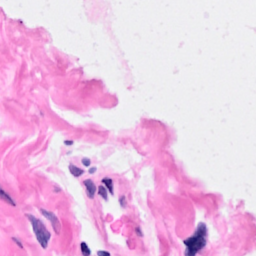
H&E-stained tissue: Breast